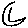
Label: moon